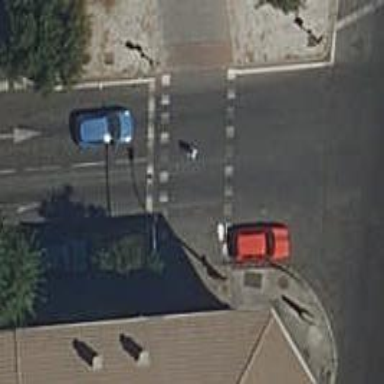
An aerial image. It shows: Traffic signals at road crossing.